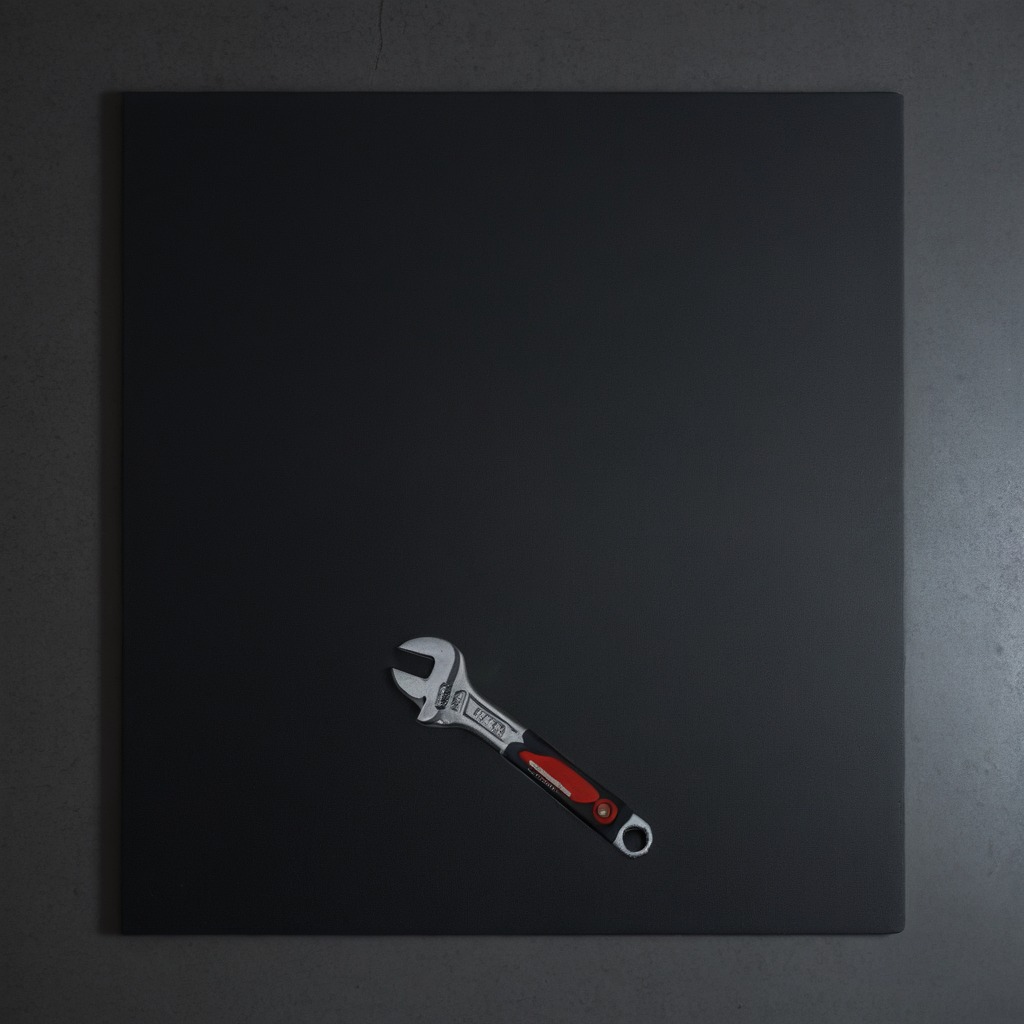
An wrench is lying on a clean granite tabletop inside a workshop at night.